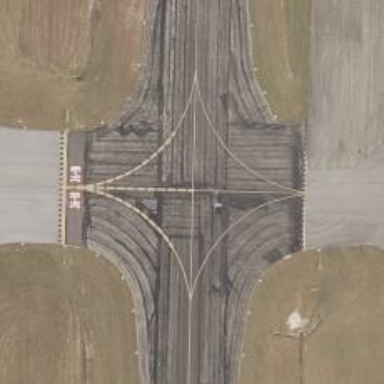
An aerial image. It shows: Image of taxiway at airport.